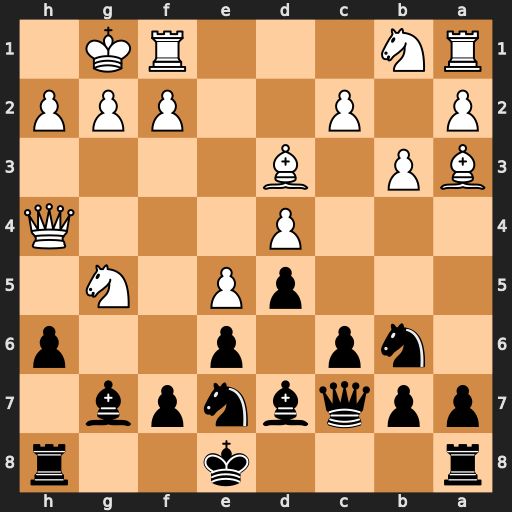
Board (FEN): r3k2r/ppqbnpb1/1np1p2p/3pP1N1/3P3Q/BP1B4/P1P2PPP/RN3RK1
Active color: b
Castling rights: kq
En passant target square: -
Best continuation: hxg5 Qxg5 Bf8